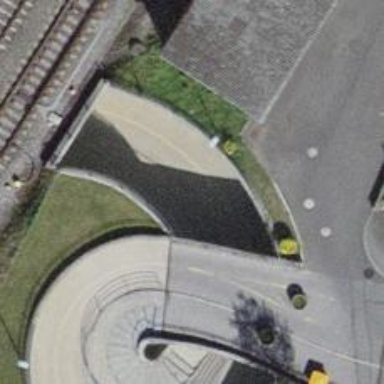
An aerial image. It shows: Paved cycleway passing through tunnel. It is segregated cycleway.